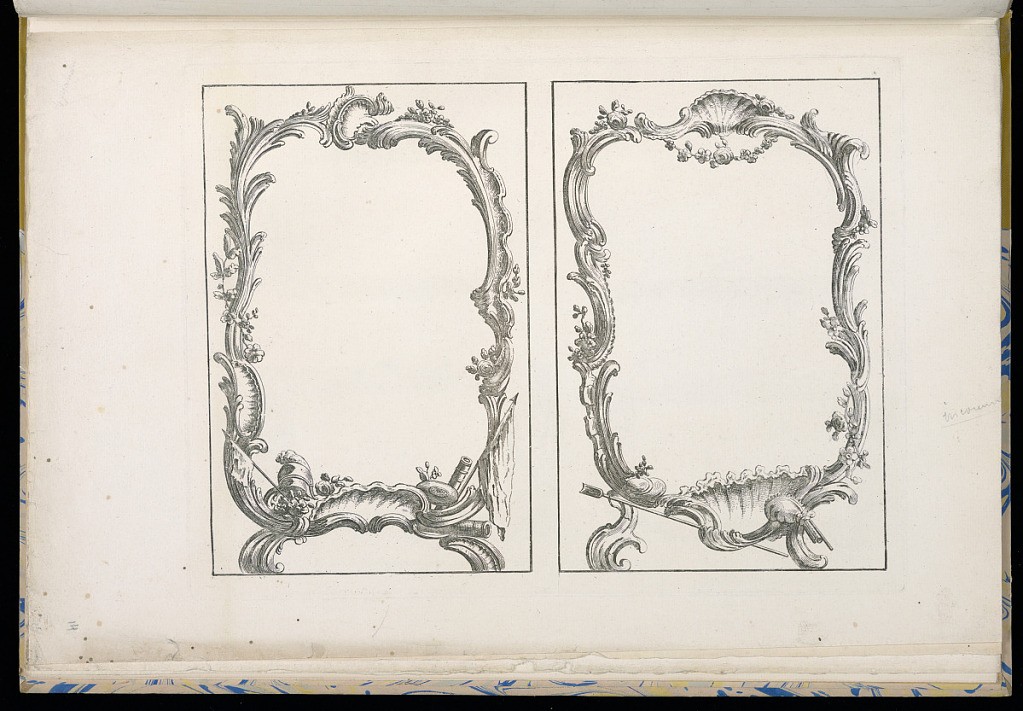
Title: Two Ornamental Frame or Cartouche Designs
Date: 18th century
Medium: Etching on laid paper
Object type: Print
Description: Designs for two rocaille frames decorated with ornament motifs including scrolls, rinceaux, and garlands.